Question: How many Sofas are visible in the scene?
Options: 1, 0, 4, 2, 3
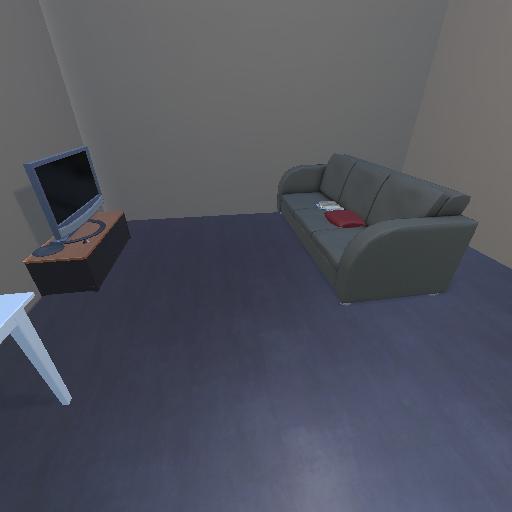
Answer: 1